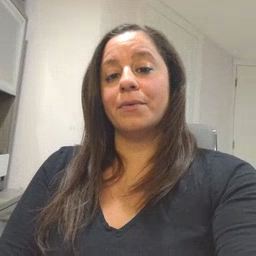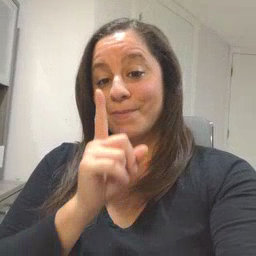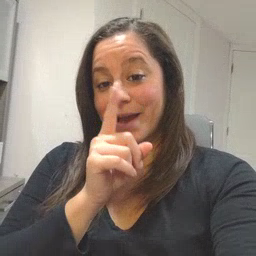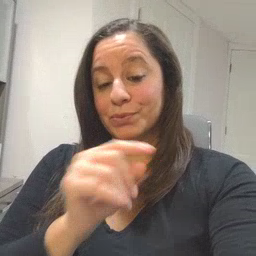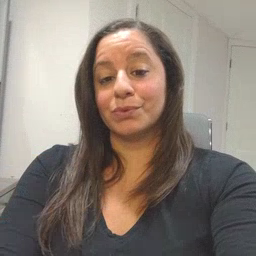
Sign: mouse